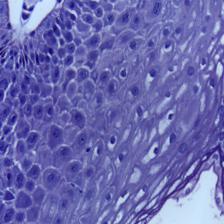
Diagnosis: Normal